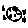
Label: moon